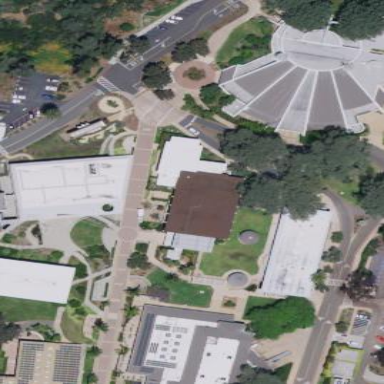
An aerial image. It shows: University building that serves as library.